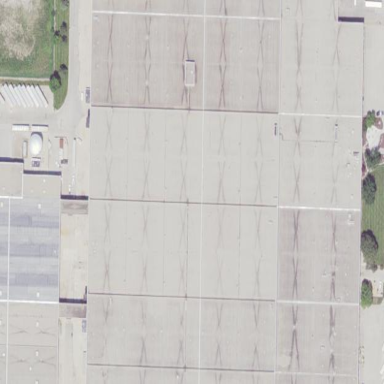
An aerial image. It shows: Warehouse.